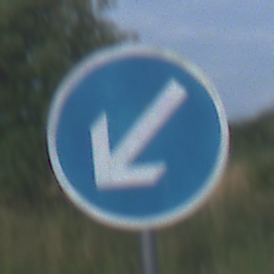
Verkehrszeichen: VorgeschriebeneVorbeifahrtLinks
Umgebung: Outdoor, Nature
Tageszeit: MorningAfternoon
Wetter: PartlyCloudy
Licht: Natural
Jahreszeit: NotSpecified
Kontrast: MediumContrast